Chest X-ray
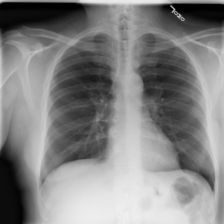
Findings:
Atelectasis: negative
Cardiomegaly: negative
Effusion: negative
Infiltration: positive
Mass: negative
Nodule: negative
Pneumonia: negative
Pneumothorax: negative
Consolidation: negative
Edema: negative
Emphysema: negative
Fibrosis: negative
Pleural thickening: negative
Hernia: negative